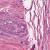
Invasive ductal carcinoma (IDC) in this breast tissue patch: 1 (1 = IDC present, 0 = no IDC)